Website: apple
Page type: account-dashboard
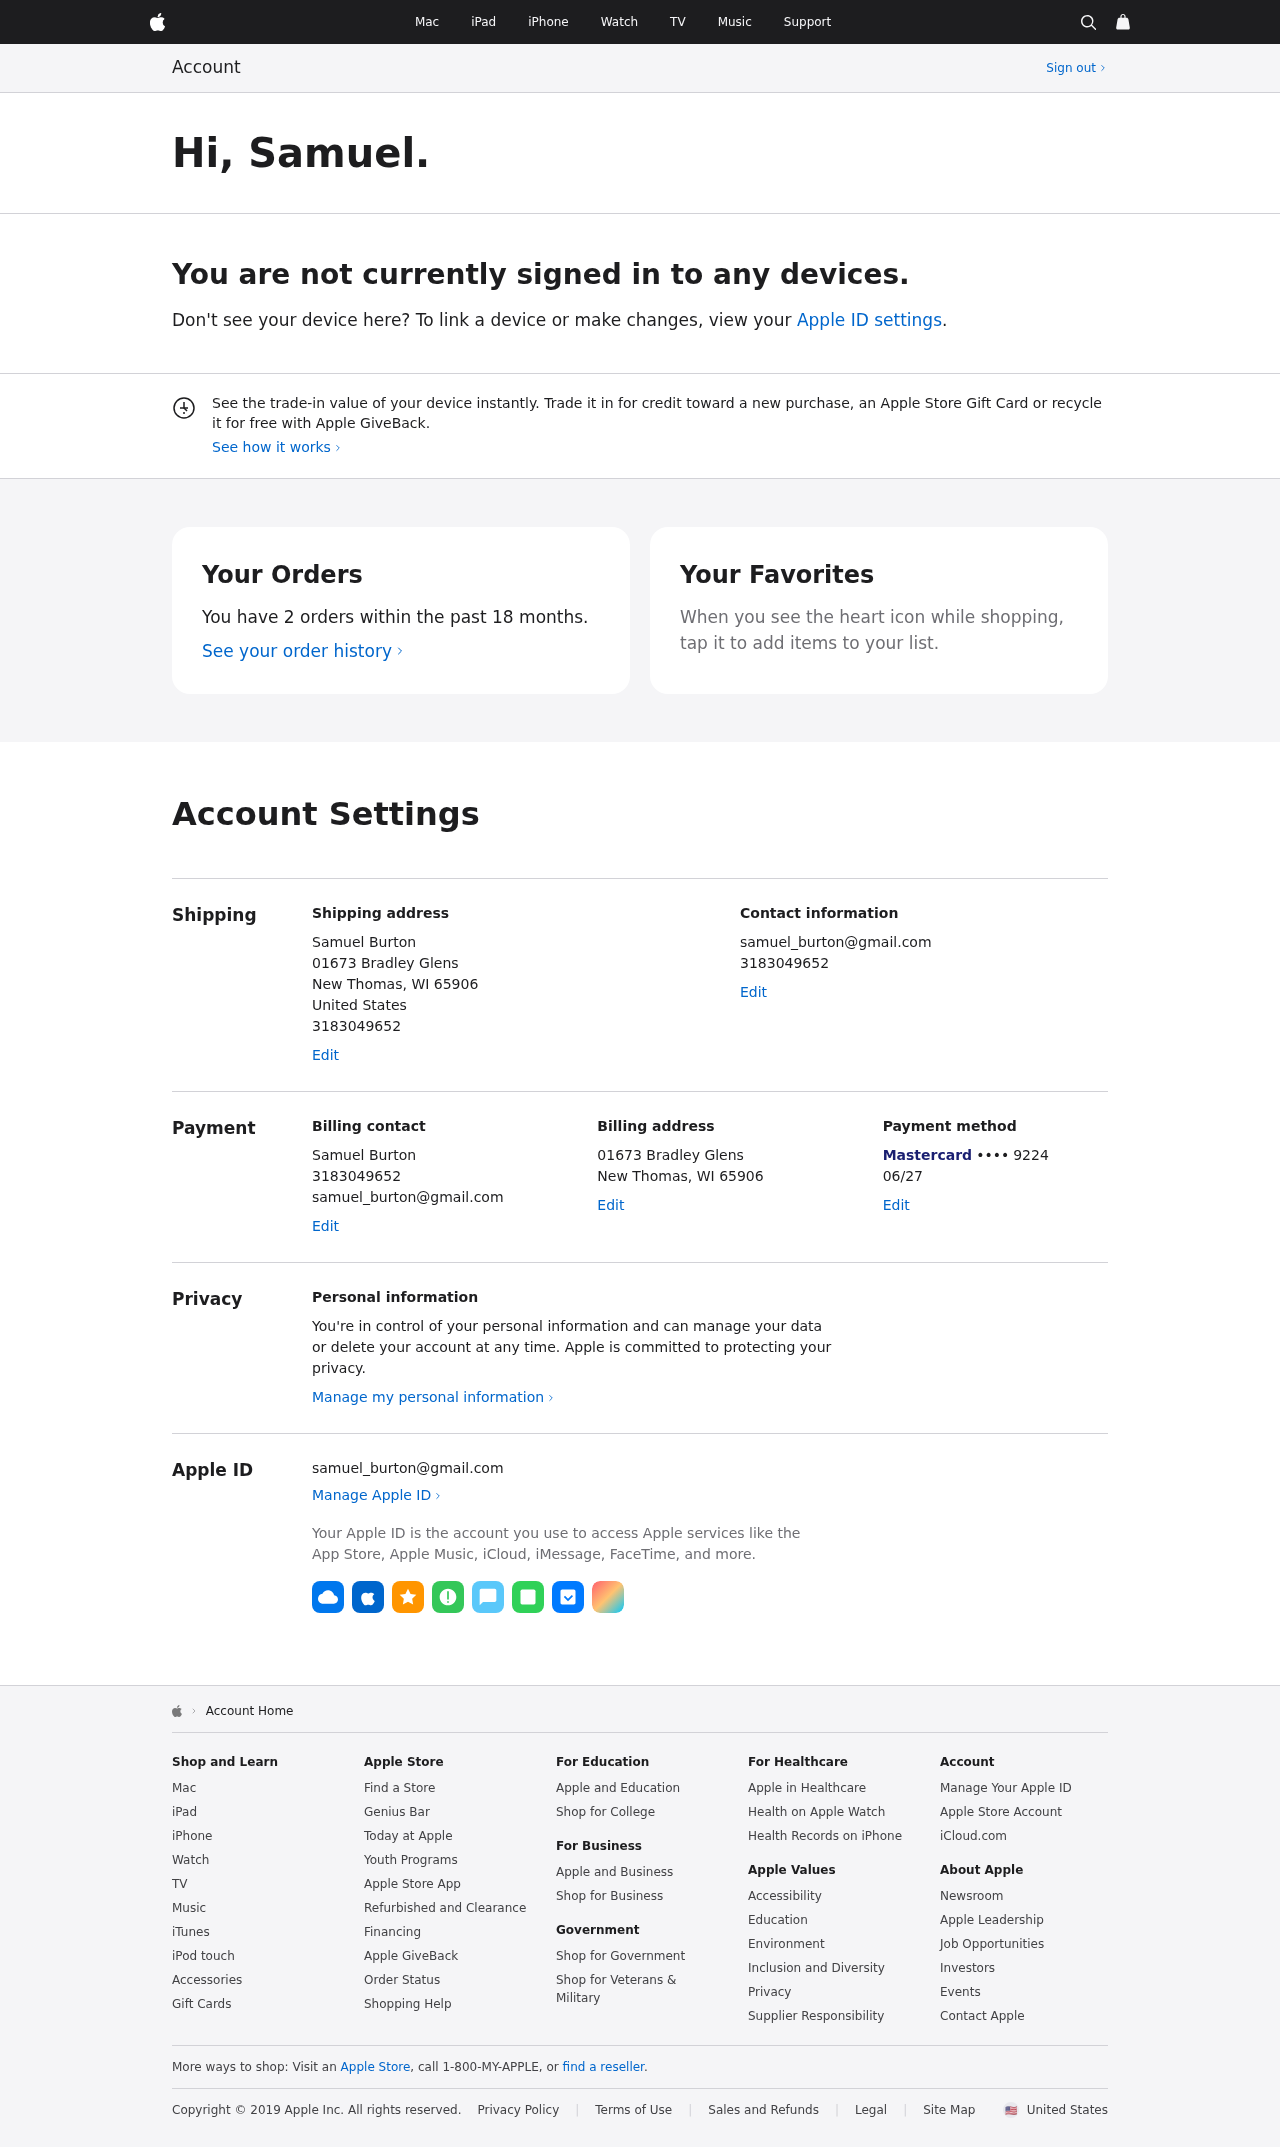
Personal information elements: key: PII_CARD_EXPIRY
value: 06/27
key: PII_CARD_LAST4
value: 9224
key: PII_CARD_TYPE
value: Mastercard
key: PII_CITY_STATE_ZIP
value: New Thomas, WI 65906
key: PII_COUNTRY
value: United States
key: PII_EMAIL
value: samuel_burton@gmail.com
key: PII_FIRSTNAME
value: Samuel
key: PII_FULLNAME
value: Samuel Burton
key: PII_PHONE
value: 3183049652
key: PII_STREET
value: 01673 Bradley Glens
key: PII_PHONE2
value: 3183049652
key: PII_FULLNAME2
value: Samuel Burton
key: PII_PHONE3
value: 3183049652
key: PII_EMAIL2
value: samuel_burton@gmail.com
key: PII_CITY
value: New Thomas
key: PII_STATE_ABBR
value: WI
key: PII_POSTCODE
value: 65906
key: PII_POSTCODE_FULL
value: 65906
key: PII_CITY_STATE
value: New Thomas, WI
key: PII_POSTCODE_NUMERIC
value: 65906
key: PII_EMAIL3
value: samuel_burton@gmail.com